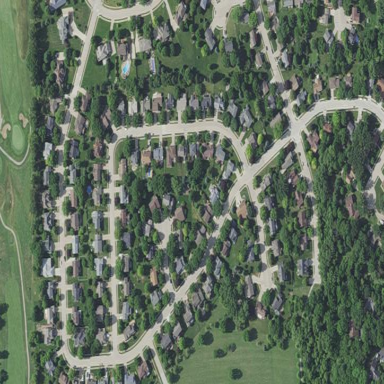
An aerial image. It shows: Residential neighbourhood.